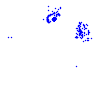
Particle: electron